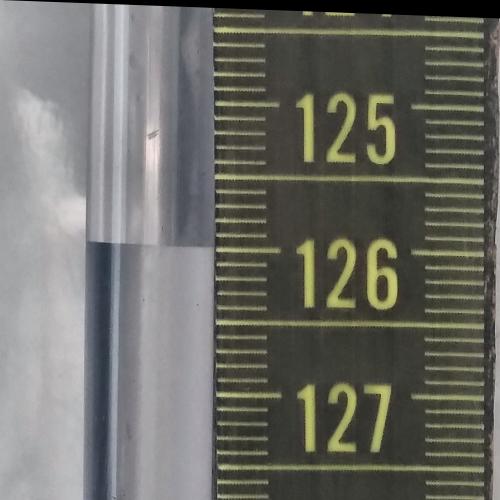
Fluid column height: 126.0 cm